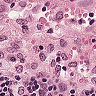
Metastatic tissue present: no